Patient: sex M, age 62
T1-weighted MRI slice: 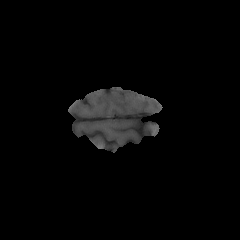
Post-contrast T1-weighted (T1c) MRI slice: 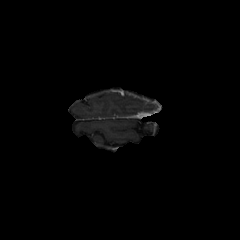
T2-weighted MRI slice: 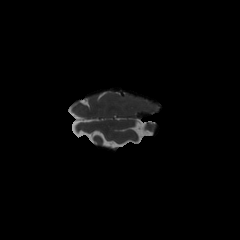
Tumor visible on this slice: no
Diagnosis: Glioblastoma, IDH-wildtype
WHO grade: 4